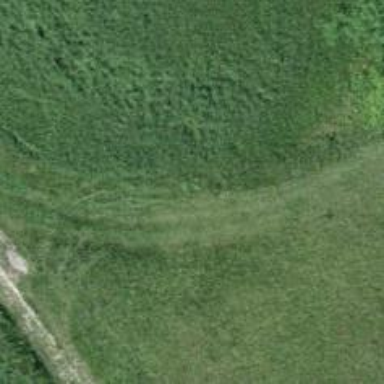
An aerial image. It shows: Unpaved path with track grade 4 surface.